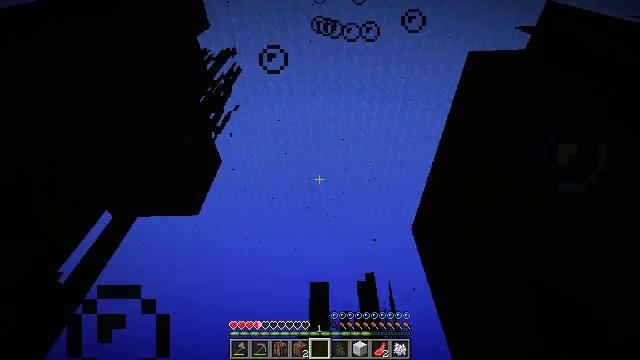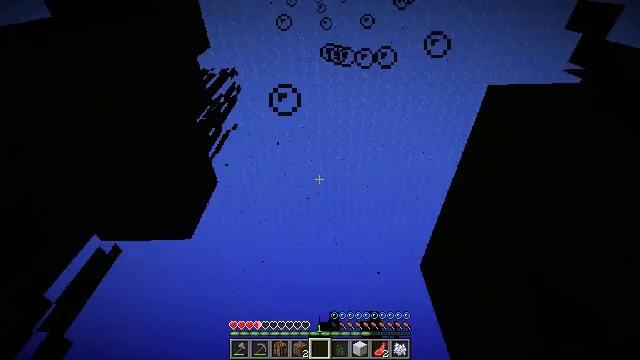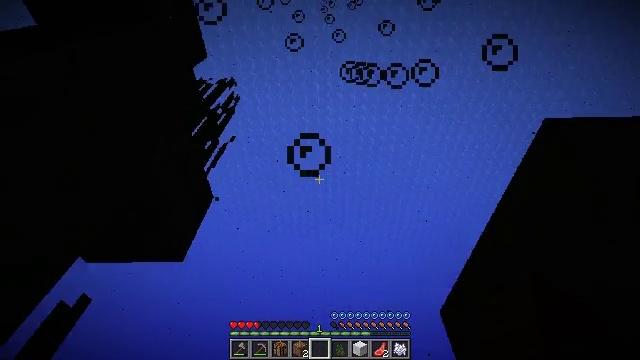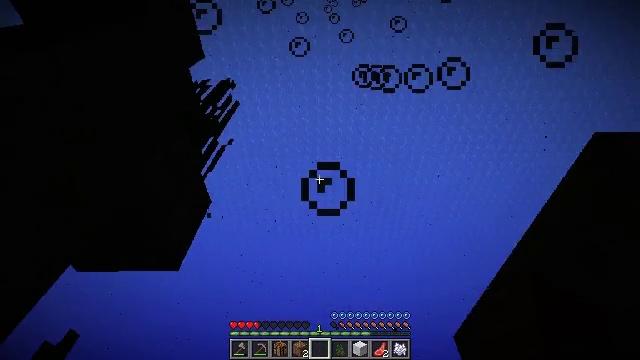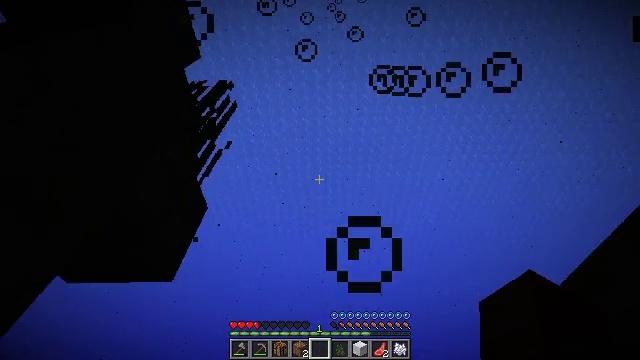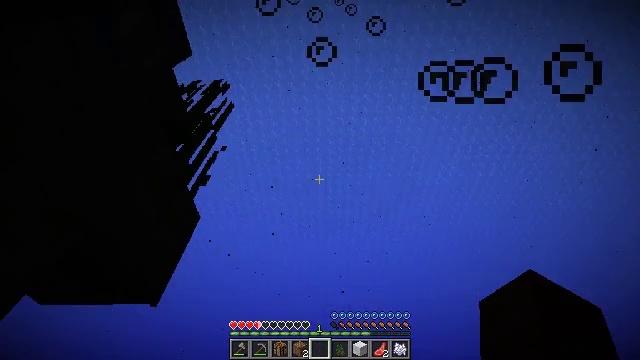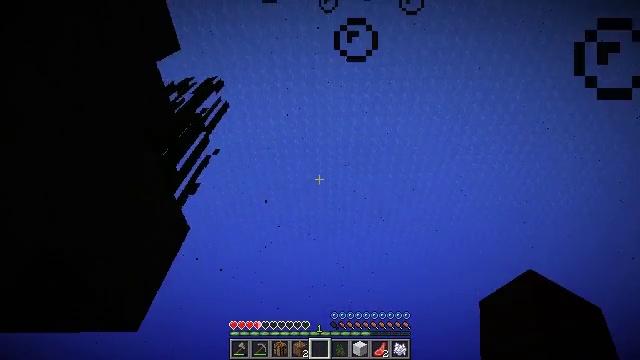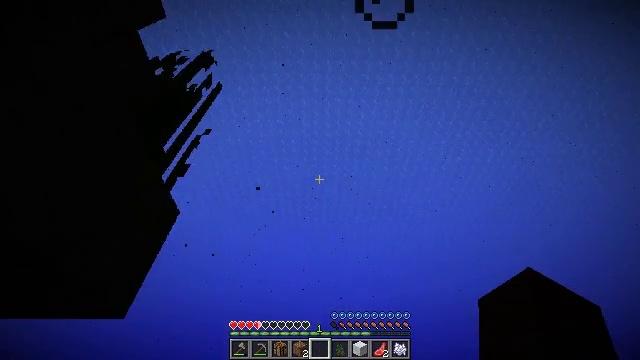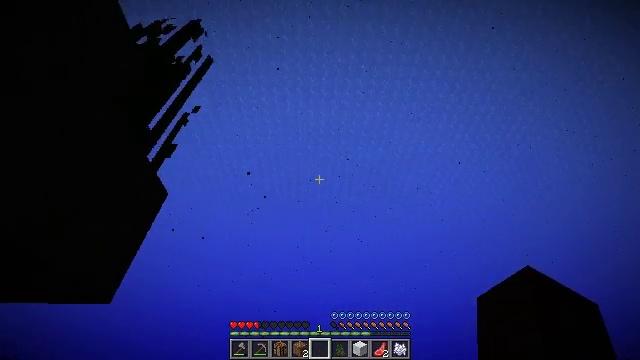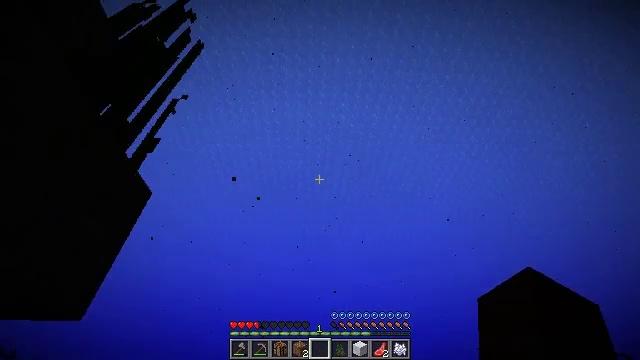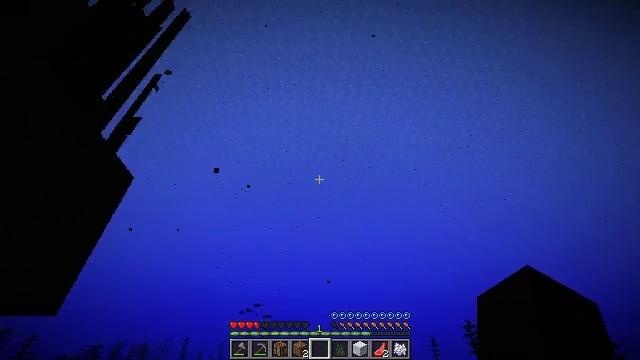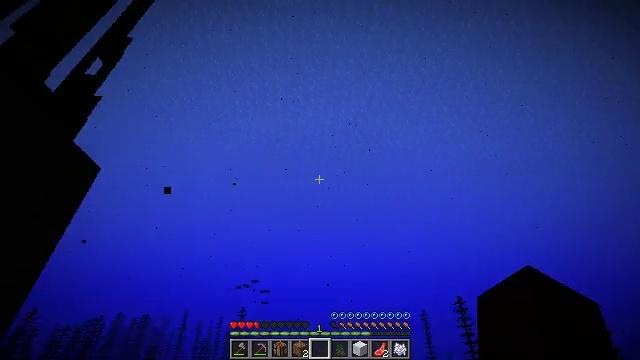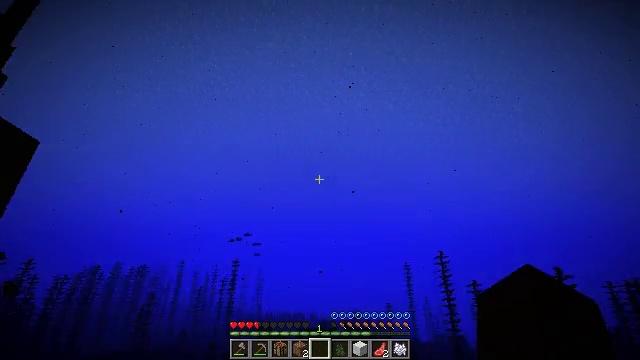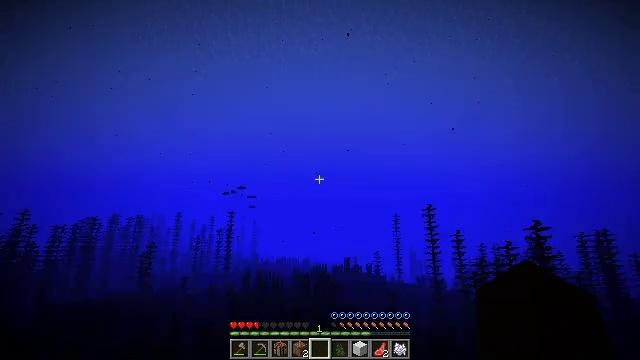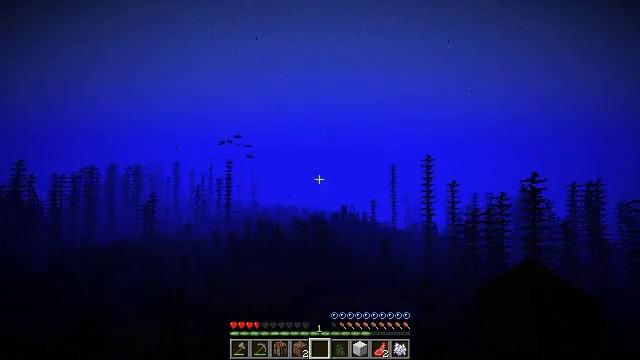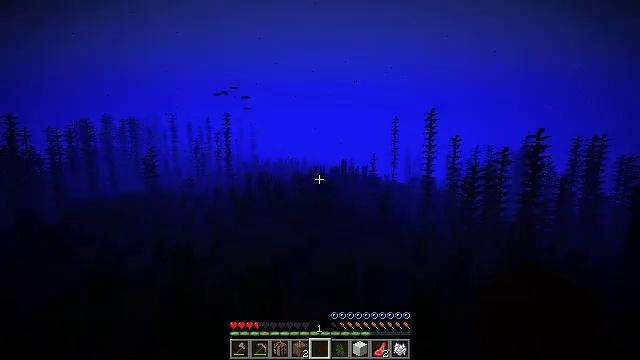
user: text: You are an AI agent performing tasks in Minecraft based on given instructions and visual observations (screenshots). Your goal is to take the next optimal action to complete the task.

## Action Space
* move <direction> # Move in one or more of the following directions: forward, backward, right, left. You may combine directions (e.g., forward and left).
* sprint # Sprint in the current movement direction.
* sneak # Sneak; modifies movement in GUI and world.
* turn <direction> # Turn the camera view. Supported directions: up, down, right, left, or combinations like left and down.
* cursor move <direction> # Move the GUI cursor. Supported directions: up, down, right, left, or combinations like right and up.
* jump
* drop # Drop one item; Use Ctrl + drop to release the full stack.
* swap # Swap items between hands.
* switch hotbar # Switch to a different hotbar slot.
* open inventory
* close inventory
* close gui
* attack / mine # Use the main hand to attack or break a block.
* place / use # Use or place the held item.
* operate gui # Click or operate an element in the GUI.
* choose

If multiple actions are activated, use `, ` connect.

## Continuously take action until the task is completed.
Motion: motion action
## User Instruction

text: Remove a cod from the inventory.
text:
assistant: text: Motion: move forward, sprint, turn up, jump
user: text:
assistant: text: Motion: move forward, sprint, turn up, jump
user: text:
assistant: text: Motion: move forward, sprint, jump
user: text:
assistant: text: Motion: move forward, sprint, jump
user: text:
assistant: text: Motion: move forward, sprint, jump
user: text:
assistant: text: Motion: move forward, sprint, jump
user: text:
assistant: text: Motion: move forward, sprint, turn right and down, jump
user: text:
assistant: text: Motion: move forward, sprint, turn right and down, jump
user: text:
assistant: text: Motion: move forward, sprint, turn down, jump
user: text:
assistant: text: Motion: move forward, sprint, turn right and down, jump
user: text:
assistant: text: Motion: move forward, sprint, turn down, jump
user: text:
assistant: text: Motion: move forward, sprint, turn right and down, jump
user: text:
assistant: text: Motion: move forward, sprint, turn right and down, jump
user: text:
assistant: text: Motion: move forward, sprint, turn down, jump
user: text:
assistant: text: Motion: move forward and move right, turn down, jump
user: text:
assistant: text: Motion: move forward and move right, turn left and down, jump
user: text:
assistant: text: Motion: move right, turn left and down
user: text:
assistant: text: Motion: move right, turn left and down
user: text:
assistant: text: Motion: move right, turn left
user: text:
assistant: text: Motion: move right, turn left and up
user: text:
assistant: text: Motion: move right
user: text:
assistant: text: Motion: move right
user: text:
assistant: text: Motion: move right
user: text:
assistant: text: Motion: move right, turn left and down
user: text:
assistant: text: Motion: move right, turn left
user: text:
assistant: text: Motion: move right, turn left and up
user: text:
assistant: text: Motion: move back and move right, turn left and up
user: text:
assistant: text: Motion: move back and move right
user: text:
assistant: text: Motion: move back
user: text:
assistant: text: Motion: move back and move left